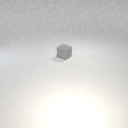
small gray rubber cube